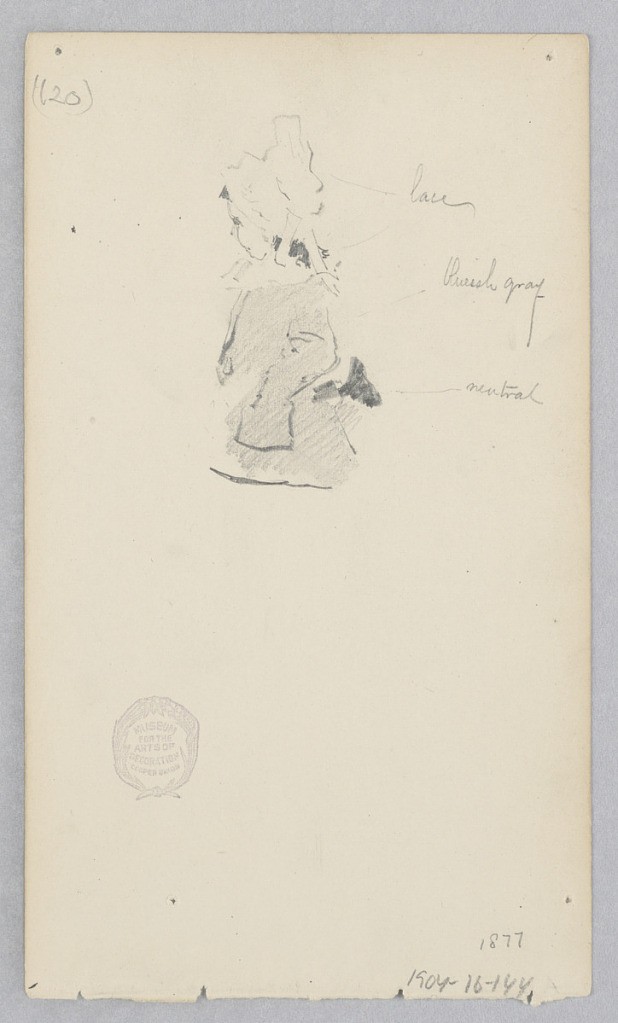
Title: Child
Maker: Robert Frederick Blum, American, 1857–1903
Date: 1877
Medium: Graphite on wove paper
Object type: Drawing
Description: Sketch of a young figure wearing a coat and bonnet.